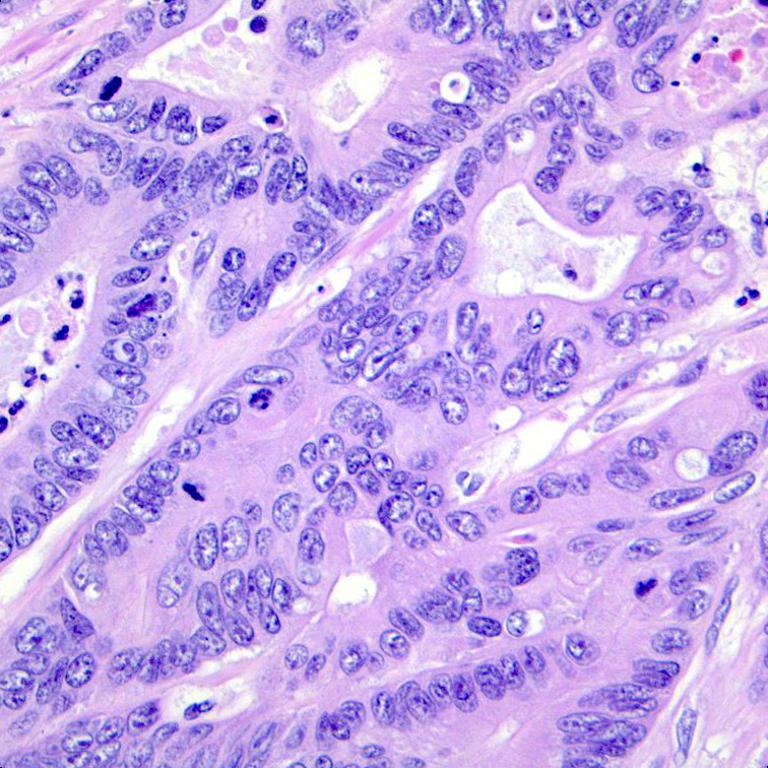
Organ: colon
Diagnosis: adenocarcinomas